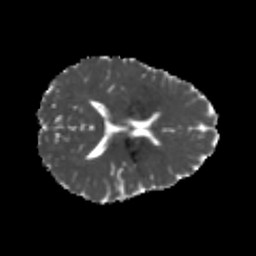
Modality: MD
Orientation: axial
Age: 24
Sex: female
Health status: healthy
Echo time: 0.074 s